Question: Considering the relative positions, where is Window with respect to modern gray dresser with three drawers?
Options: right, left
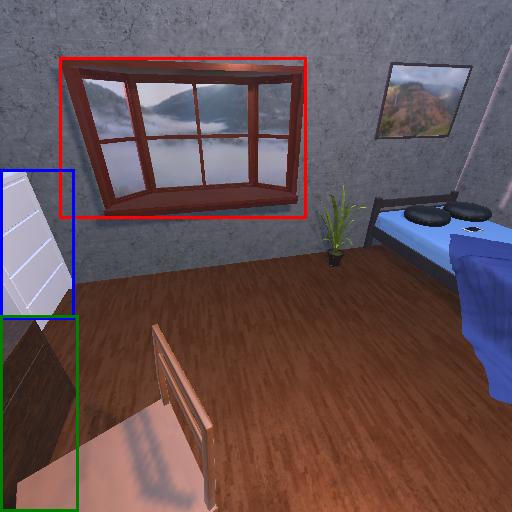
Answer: right